Question: I have an application which is currently using and storing data in Core Data. My data moel looks like this:
My client has requested the ability to amend the Number (in Customer entity), or any of the attributes in 'Rooms' (except CustomerName).
I not sure where to start with this. I have done some googling and searching of questions, but cant seem to find a solution that fits my need.
Any help or sample code would be greatly appreciated.
Thanks
Sam
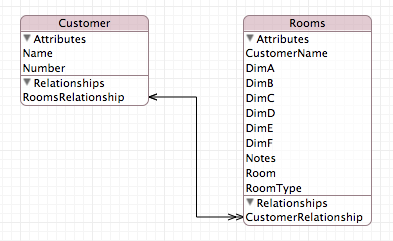
Answer: You can modify the number using the key value coding or by accessing its method directly
'''
Customer* customer=[NSEntityDescription insertNewObjectForEntityForName:@"Customer" inManagedObjectContext:self.managedObjectContext];
customer.Number=[NSNumber numberWithInt:10];
if(![managedObjectContext save:&err])
NSLog(@"data cannot be saved");
'''
You can access the Rooms entity in a similar way,which will be returned as NSSet* object.
Get the required object in that and modify the value in a similar fashion.